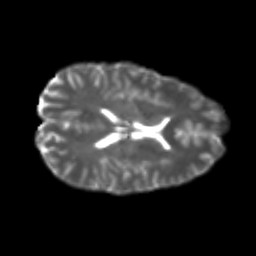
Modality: T2w
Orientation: axial
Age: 25
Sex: male
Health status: healthy
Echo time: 0.074 s